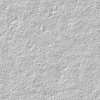
Atmospheric dust classification: not_dusty